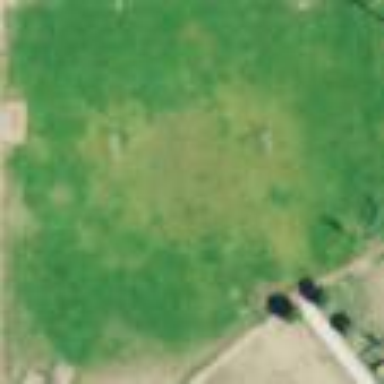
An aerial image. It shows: Baseball pitch for leisure land.